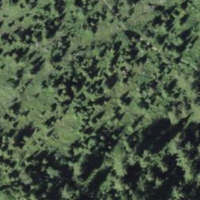
EUNIS habitat code: 43
Species observed at this site:
Vaccinium vitis-idaea
Picea abies